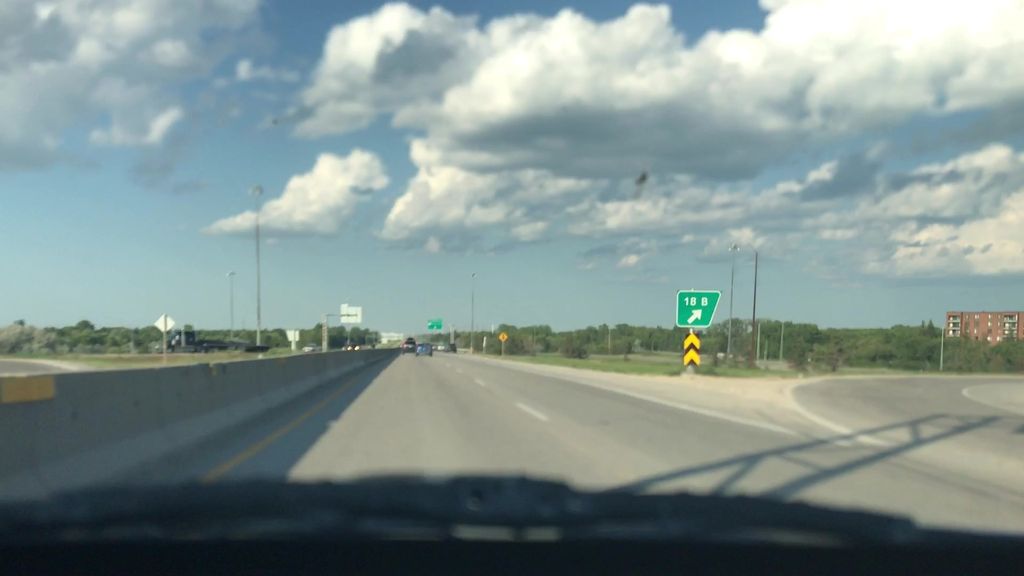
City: winnipeg